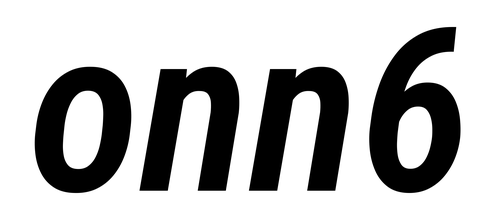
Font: Roboto-Italic_Condensed_SemiBold_Italic